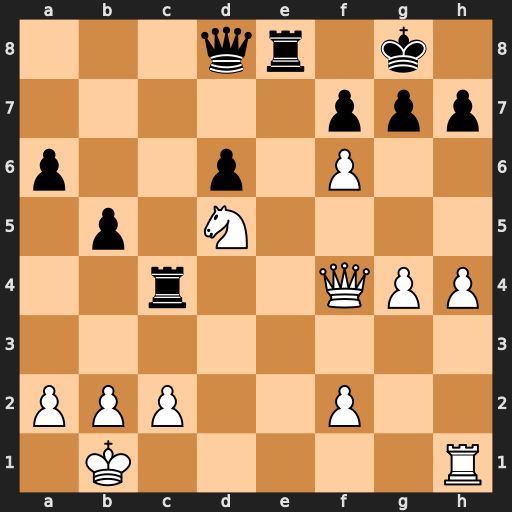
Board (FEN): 3qr1k1/5ppp/p2p1P2/1p1N4/2r2QPP/8/PPP2P2/1K5R
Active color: w
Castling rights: -
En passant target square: -
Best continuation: Qg5 Rxg4 Qxg4